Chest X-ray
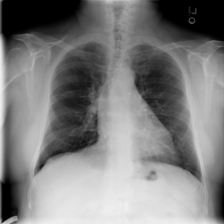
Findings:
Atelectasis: negative
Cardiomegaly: negative
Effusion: negative
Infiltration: negative
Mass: negative
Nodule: negative
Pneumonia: negative
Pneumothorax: negative
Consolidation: negative
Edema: negative
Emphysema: negative
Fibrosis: negative
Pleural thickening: negative
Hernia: negative